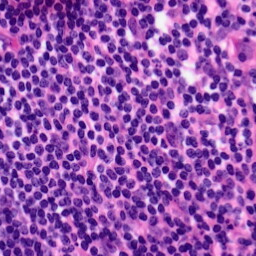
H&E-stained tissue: Pancreatic